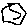
Label: hexagon